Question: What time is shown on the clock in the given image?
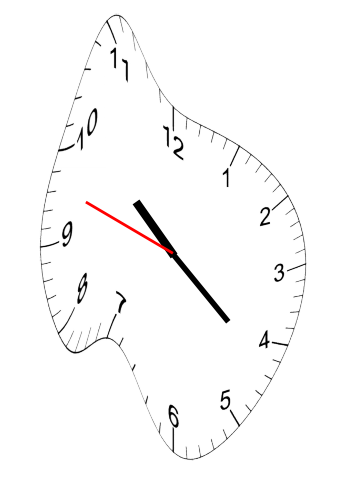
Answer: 10:21:48